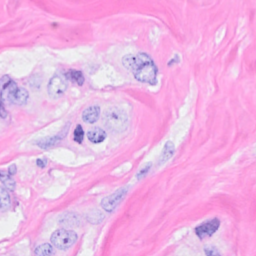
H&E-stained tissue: Breast